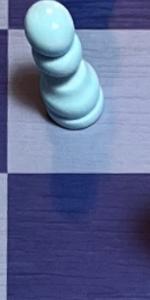
Label: Empty